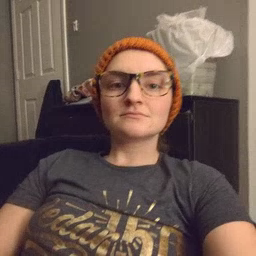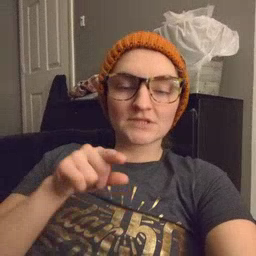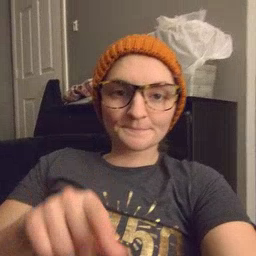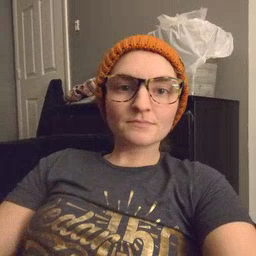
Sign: there